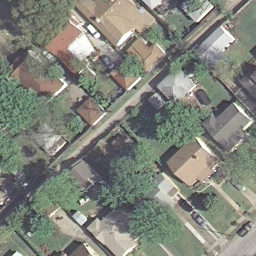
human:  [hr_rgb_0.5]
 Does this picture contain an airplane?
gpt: no

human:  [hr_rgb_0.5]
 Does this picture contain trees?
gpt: yes

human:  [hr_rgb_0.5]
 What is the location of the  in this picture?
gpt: diagonal